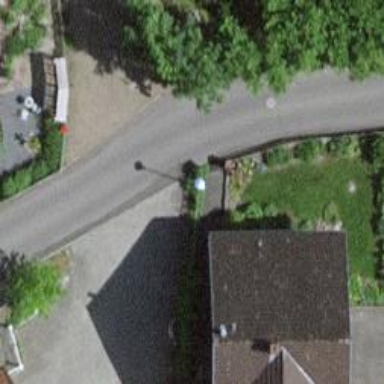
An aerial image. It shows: Residential road with asphalt surface.